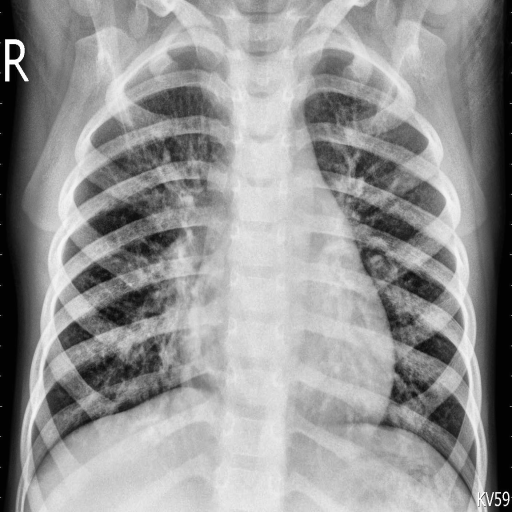
Finding: PNEUMONIA